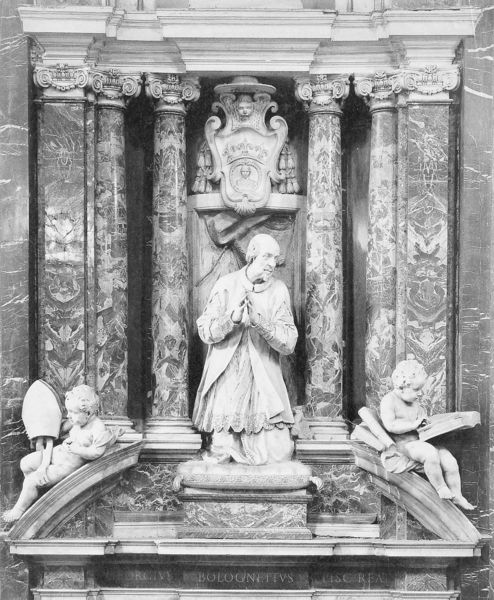
Titel: Denkmal für Giorgio Bolognetti
Künstler: Francesco Cavallini
Standort: Rom, SS. Nomi di Gesù e Maria (EU - I - Latium)
Schlagwörter: mann, marmor, schwarz, säulen, weiss, mütze, tod, figur, engel, putto, skulptur, schrift, bischof, kissen, papst, lesen, foto, buch, knien, beten, rom, kapitell, wappen, grab, mitra, tiara, putten, putti, grabmal, petersdom, epitaph, past, pastgrab, betem, puttengrabmal